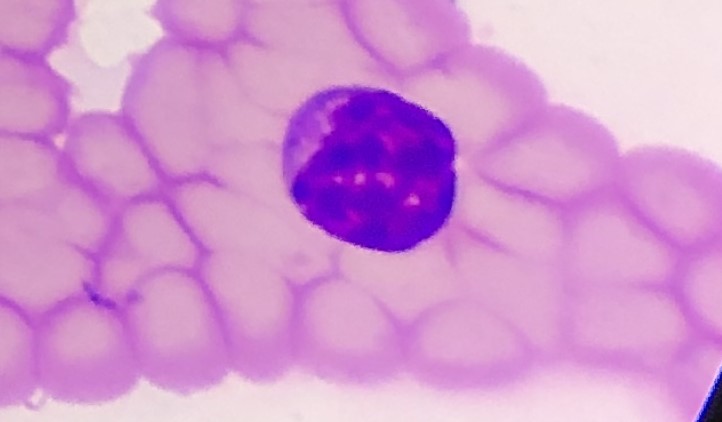
White blood cell type: Lymphocyte